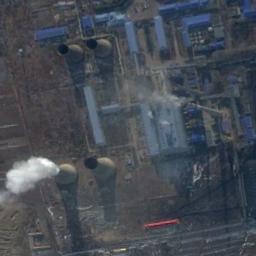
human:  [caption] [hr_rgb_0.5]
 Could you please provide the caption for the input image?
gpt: Here are three thermal power stations that are emitting smoke .

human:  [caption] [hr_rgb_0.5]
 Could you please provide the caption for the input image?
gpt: In the thermal power station there is a large factory building, there is a smoking chimney, there are four cooling towers, and one is steaming .

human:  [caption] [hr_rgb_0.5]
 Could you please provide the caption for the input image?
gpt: The thermal power station is next to some buildings with white mist above .

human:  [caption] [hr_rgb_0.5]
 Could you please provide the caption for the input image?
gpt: Many buildings are near the thermal power station .

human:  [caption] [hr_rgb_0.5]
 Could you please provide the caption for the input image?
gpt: There are some blue buildings on the thermal power station .